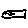
Label: fish